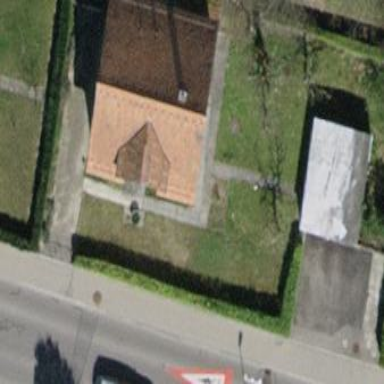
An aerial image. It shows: Pitched roof building.